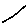
Label: line